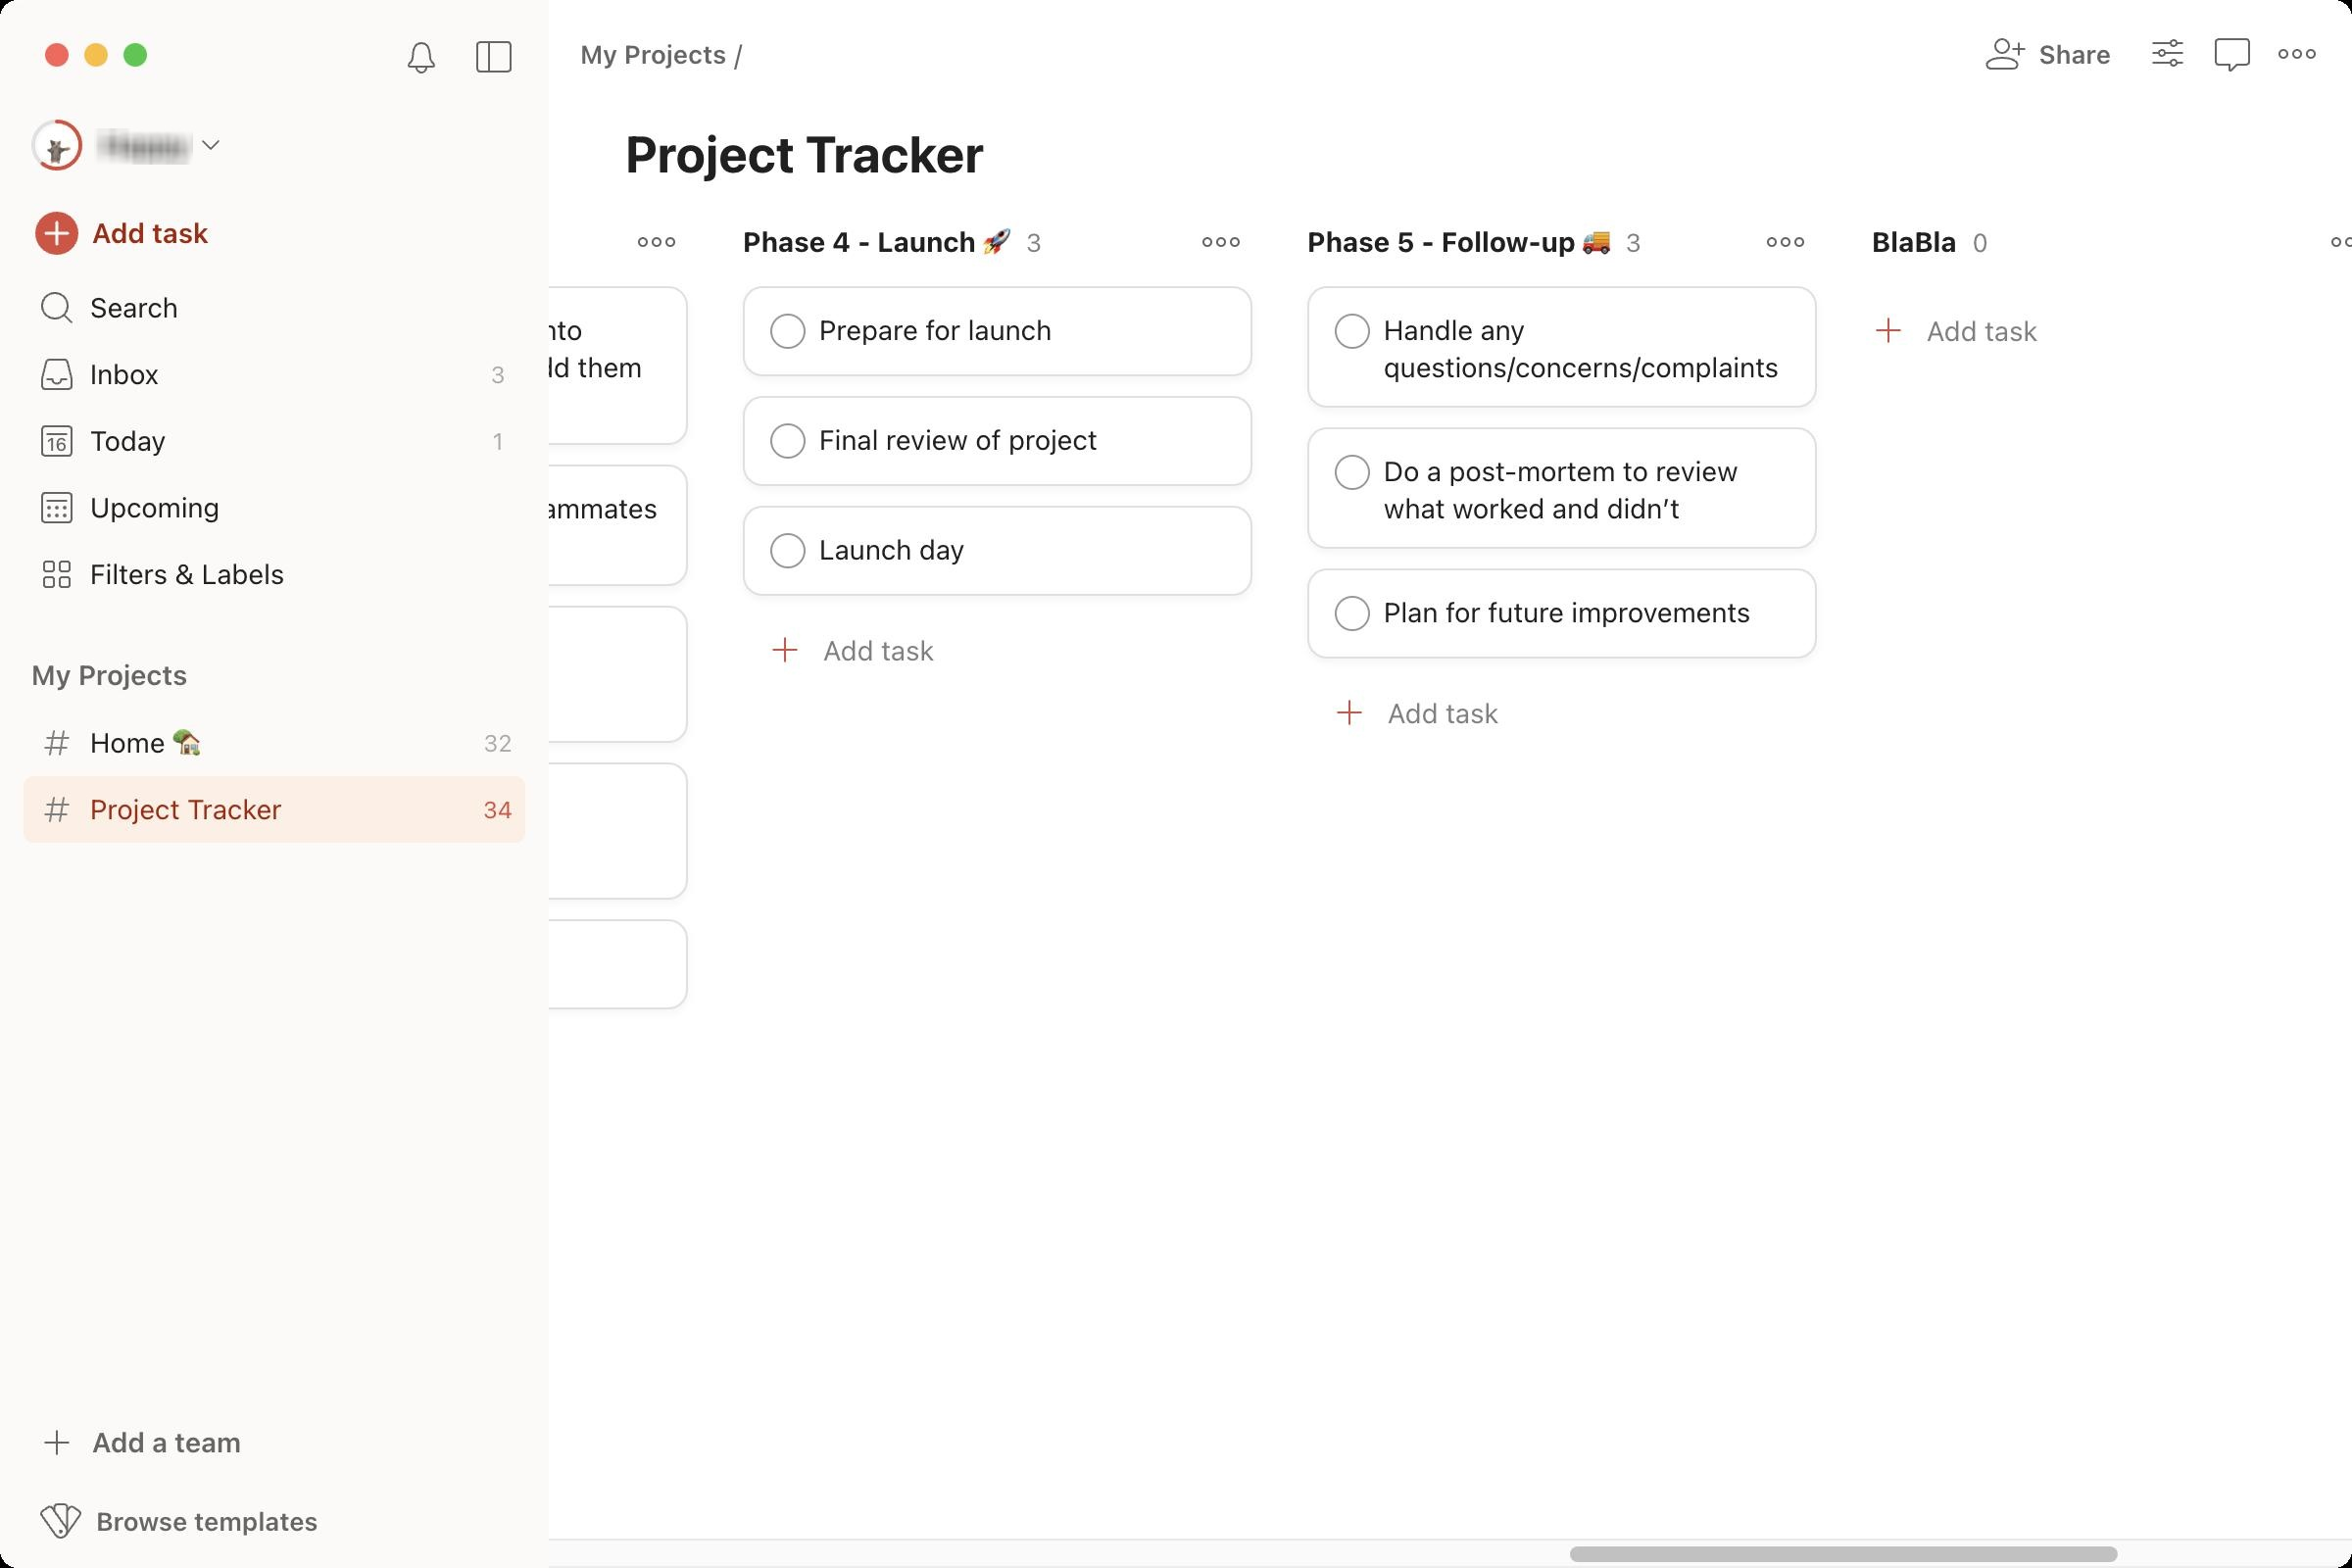
Accessibility tree:
{"name": "Project_Tracker_–_Todoist", "role": "AXWindow", "description": null, "role_description": "standard window", "value": null, "position": "264.00;103.00", "size": "1200;800", "children": [{"name": "", "role": "AXGroup", "description": "", "role_description": "group", "value": "", "position": "0.00;0.00", "size": "1200;800", "children": [{"name": "", "role": "AXGroup", "description": "", "role_description": "group", "value": "", "position": "0.00;0.00", "size": "1200;800", "children": [{"name": "", "role": "AXGroup", "description": "", "role_description": "group", "value": "", "position": "0.00;0.00", "size": "1200;800", "children": [{"name": "", "role": "AXGroup", "description": "", "role_description": "group", "value": "", "position": "0.00;0.00", "size": "1200;800", "children": []}]}]}]}, {"name": null, "role": "AXButton", "description": null, "role_description": "close button", "value": null, "position": "22.00;20.00", "size": "14;16", "children": []}, {"name": null, "role": "AXButton", "description": null, "role_description": "full screen button", "value": null, "position": "62.00;20.00", "size": "14;16", "children": [{"name": null, "role": "AXGroup", "description": null, "role_description": "group", "value": null, "position": "62.00;20.00", "size": "14;16", "children": [{"name": null, "role": "AXGroup", "description": null, "role_description": "group", "value": null, "position": "62.00;20.00", "size": "14;16", "children": []}]}]}, {"name": null, "role": "AXButton", "description": null, "role_description": "minimize button", "value": null, "position": "42.00;20.00", "size": "14;16", "children": []}]}